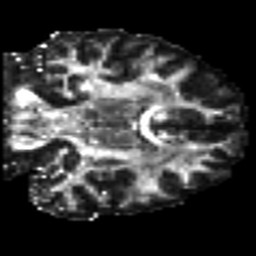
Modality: FA
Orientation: coronal
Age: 25
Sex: male
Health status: healthy
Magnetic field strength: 3 T
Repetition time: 8.4 s
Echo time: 0.0926 s